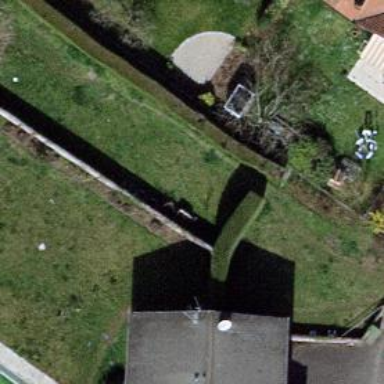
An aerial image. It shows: Hedge acting as barrier.